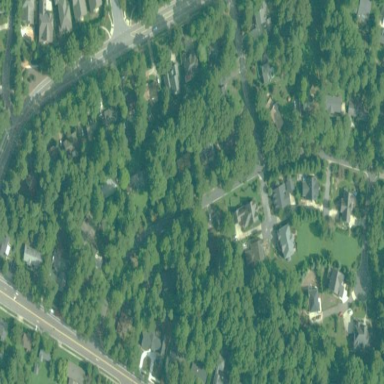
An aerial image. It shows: Residential area within neighborhood.